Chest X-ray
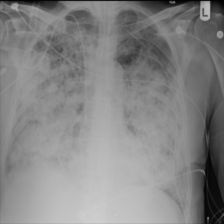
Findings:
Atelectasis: negative
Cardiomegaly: negative
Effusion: negative
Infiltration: positive
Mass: negative
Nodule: negative
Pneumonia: negative
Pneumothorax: negative
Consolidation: negative
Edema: negative
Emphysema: negative
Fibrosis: negative
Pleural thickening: negative
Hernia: negative